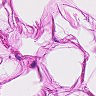
Metastatic tissue present: no